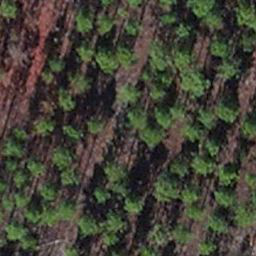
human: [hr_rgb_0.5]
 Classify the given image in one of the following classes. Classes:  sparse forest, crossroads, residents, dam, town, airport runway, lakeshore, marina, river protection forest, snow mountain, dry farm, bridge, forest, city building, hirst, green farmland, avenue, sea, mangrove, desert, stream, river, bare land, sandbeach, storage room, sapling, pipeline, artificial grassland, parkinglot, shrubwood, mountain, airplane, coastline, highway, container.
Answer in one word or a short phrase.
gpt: sapling